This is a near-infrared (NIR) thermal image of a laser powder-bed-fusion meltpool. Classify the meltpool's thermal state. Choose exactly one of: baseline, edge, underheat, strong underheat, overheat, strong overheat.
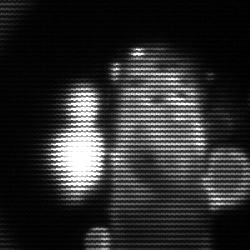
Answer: strong underheat